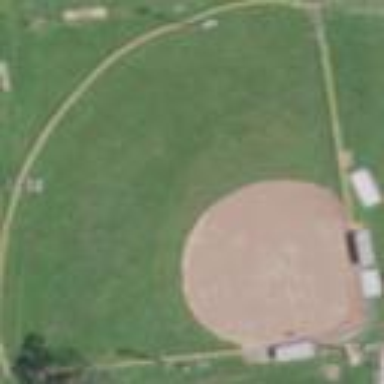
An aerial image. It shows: Softball pitch for leisure and sport activities.